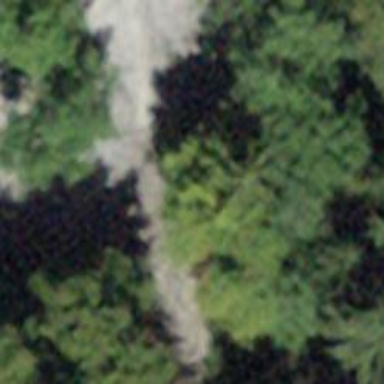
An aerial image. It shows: Cliff in nature.